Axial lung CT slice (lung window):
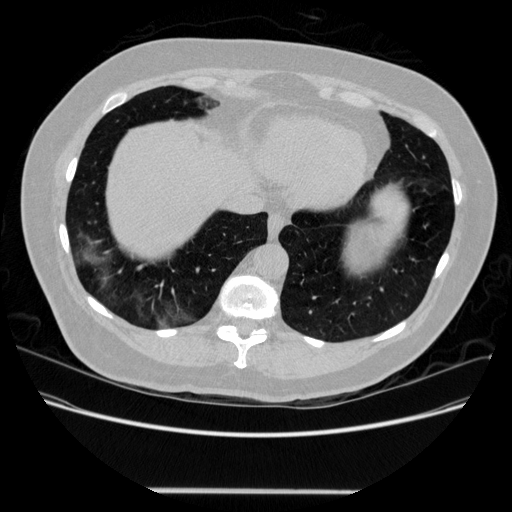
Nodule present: no